Question: I'm trying to included .NET 4.5 with my application. I've followed the instructions at <URL>
I've managed to get it to build, but the installer immediately reports 'This installation package could not be opened. Contact the application vendor to verify that this is a valid Windows Installer package.'
The log file shows this:
'''
> === Verbose logging started: 1/14/2014 8:32:10 Build type: SHIP UNICODE 5.00.7601.00 Calling process: C:\Windows\system32\msiexec.exe
> === MSI (c) (5C:D4) [08:32:10:909]: Font created. Charset: Req=0, Ret=0, Font: Req=MS Shell Dlg, Ret=MS Shell Dlg
>
> MSI (c) (5C:D4) [08:32:10:909]: Font created. Charset: Req=0, Ret=0,
> Font: Req=MS Shell Dlg, Ret=MS Shell Dlg
>
> MSI (c) (5C:B0) [08:32:10:920]: Resetting cached policy values MSI (c)
> (5C:B0) [08:32:10:920]: Machine policy value 'Debug' is 0 MSI (c)
> (5C:B0) [08:32:10:920]: ******* RunEngine:
> ******* Product: MyApp.msi
> ******* Action:
> ******* CommandLine: ********** MSI (c) (5C:B0) [08:32:10:923]: Note: 1: 2203 2: MyApp.msi 3: -<PHONE> MSI
> (c) (5C:B0) [08:32:10:933]: MainEngineThread is returning 1620
> === Verbose logging stopped: 1/14/2014 8:32:10 ===
'''
Below is a screenshot showing the references and code in the bundle. I have also pasted the code below.

'''
<?xml version="1.0" encoding="UTF-8"?>
<Wix xmlns="http://schemas.microsoft.com/wix/2006/wi">
<?define RTMProductVersion="1.0.0" ?>
<?define Version="1.0.5" ?>
<?define UpgradeCode="{1EDFF15B-E7AE-4E1E-960B-6B80AC6FE305}"?>
<?define Manufacturer="MyCompany"?>
<?define PackageCode="{????????-????-????-????-????????????}"?>
<Bundle UpgradeCode="$(var.UpgradeCode)" Version="$(var.Version)">
<BootstrapperApplicationRef Id="WixStandardBootstrapperApplication.RtfLicense" />
<Chain>
<PackageGroupRef Id="NetFx45Redist" />
<PackageGroupRef Id="MyApp" />
</Chain>
</Bundle>
<Fragment>
<PackageGroup Id="MyApp">
<MsiPackage
SourceFile="$(var.WiXInstaller.TargetPath)" />
</PackageGroup>
</Fragment>
</Wix>
'''
Any idea on what I'm missing? Can I not use 'var.WiXInstaller.TargetPath' here?
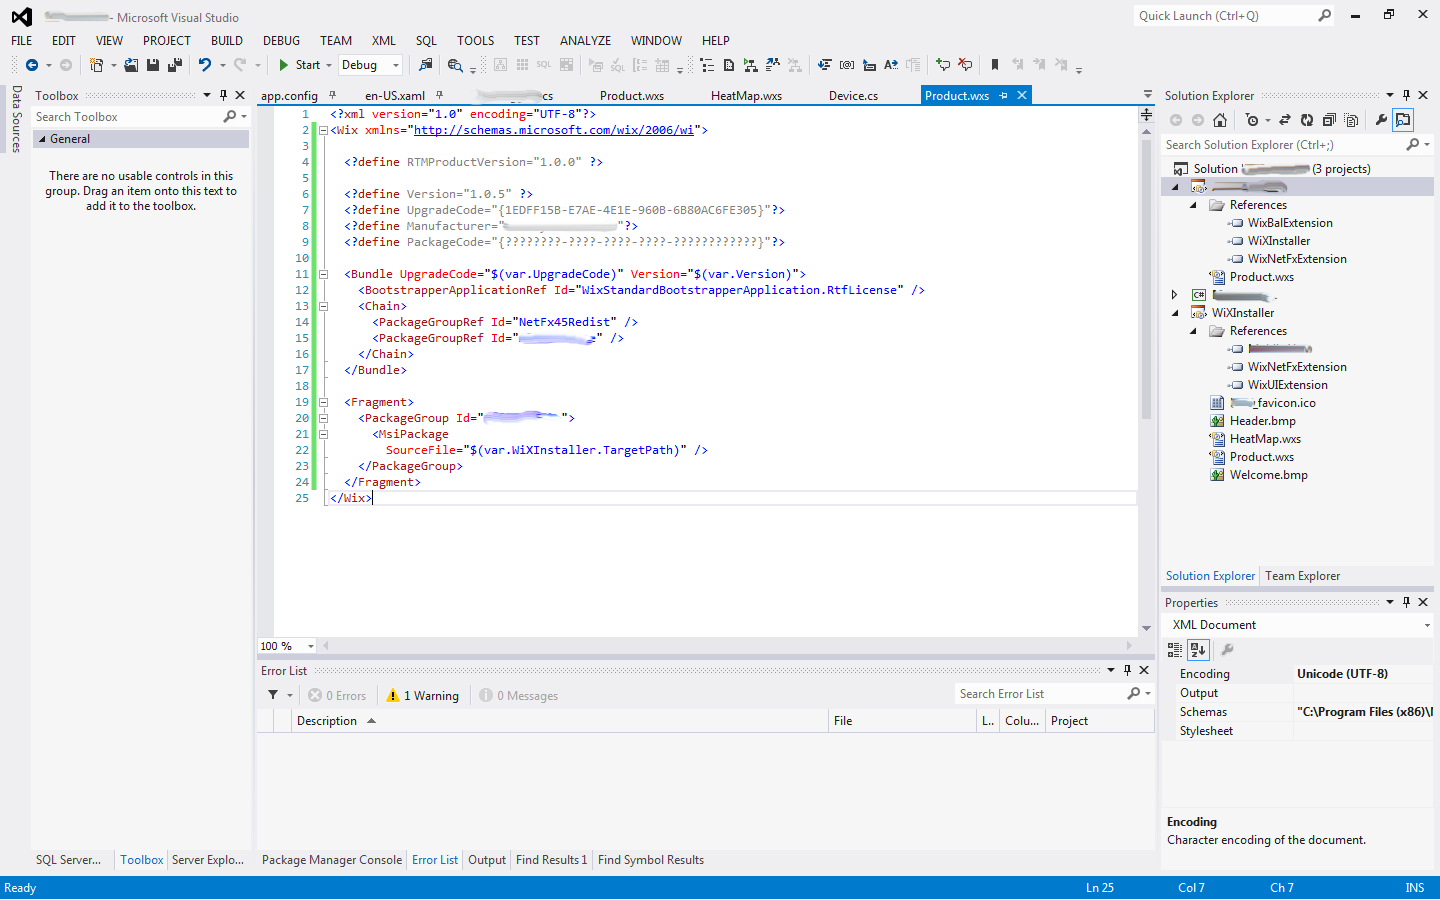
Answer: Looking at <URL> suggests the output of a bundle is an exe, not an msi. Opening the project properties and setting the output type to .exe solved this issue. Although it looks like the bootstrapper is really ugly and bypasses the msi install dialog for my application. Sigh...